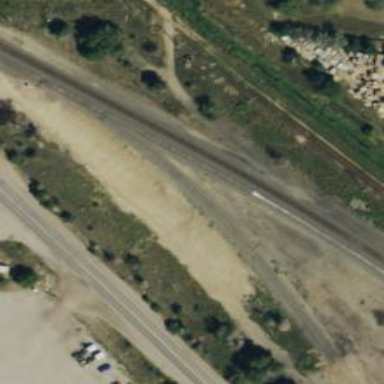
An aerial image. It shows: Railway siding for service.